Question: After Selection from drop down list

PHP CODE To Create Dropdown List
'''
function getPublishers (){
$sql = "SELECT DISTINCT bookid, publisher FROM book GROUP BY publisher ORDER BY
publisher ASC";
$rs = mysql_query($sql) or die(mysql_error());
$rows = mysql_fetch_assoc($rs);
$tot_rows = mysql_num_rows($rs);
if($tot_rows>0){
echo "<select name="srch_publisher" id="srch_publisher">
";
echo "<option value="">Any Publisher&hellip;</option>
";
do{
echo "<option value="".$rows['bookid'].""";
getSticky(2, 'srch_publisher', $rows['bookid']);
echo ">".$rows['publisher']."</option>";
} while($rows = mysql_fetch_assoc($rs));
echo "</select>";
}
mysql_free_result($rs);
}
'''
PHP CODE that carries out query based on selection
'''
$sql = "SELECT DISTINCT bk.title AS Title, bk.year AS Year, bk.publisher AS Publisher, aut.authorname AS Author
FROM book bk
JOIN book_category bk_cat
ON bk_cat.book_id = bk.bookid
JOIN categories cat
ON cat.id = bk_cat.category_id
JOIN books_authors bk_aut
ON bk_aut.book_id = bk.bookid
JOIN authors aut
ON aut.id = bk_aut.author_id";
if(isset($_GET['searchInput'])){
$input = $_GET['searchInput'];
$input = preg_replace('/[^A-Za-z0-9]/', '', $input);
}
if (isset($input)){
$getters = array();
$queries = array();
foreach ($_GET as $key => $value) {
$temp = is_array($value) ? $value : trim($value);
if (!empty($temp)){
if (!in_array($key, $getters)){
$getters[$key] = $value;
}
}
}
if (!empty($getters)) {
foreach($getters as $key => $value){
${$key} = $value;
switch ($key) {
case 'searchInput':
array_push($queries,"(bk.title LIKE '%$searchInput%'
|| bk.description LIKE '%$searchInput%' || bk.isbn LIKE '%$searchInput%'
|| bk.keywords LIKE '%$searchInput%' || aut.authorname LIKE '%$searchInput%')");
break;
case 'srch_publisher':
array_push($queries, "(bk.bookid = $srch_publisher)");
break;
case 'srch_author':
array_push($queries, "(bk_aut.author_id = $srch_author)");
break;
}
}
}
if(!empty($queries)){
$sql .= " WHERE ";
$i = 1;
foreach ($queries as $query) {
if($i < count($queries)){
$sql .= $query." AND ";
} else {
$sql .= $query;
}
$i++;
}
}
$sql .= " GROUP BY bk.title ORDER BY bk.title ASC";
}else{
$sql .= " GROUP BY bk.title ORDER BY bk.title ASC";
}
'''
When i search for books with the publisher Bloomsbury or any other publisher i get "Unknown column 'Bloomsbury in the Where Clause' even tho i am searching the column of publisher
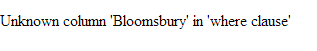
Answer: The line
'''
array_push($queries, "(bk.bookid = $srch_publisher)"
'''
Should be
'''
array_push($queries, "(bk.bookid = '$srch_publisher')"
'''
...you need quotes around strings if you're going to search on them.
HOWEVER - you shouldn't introduce parameters in this way, and the mysql_* functions are deprecated. Have a look at mysqli (<URL> and parameter binding.